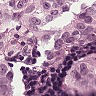
Metastatic tissue present: yes